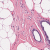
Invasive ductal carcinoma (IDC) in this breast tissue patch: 0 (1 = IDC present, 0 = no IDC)